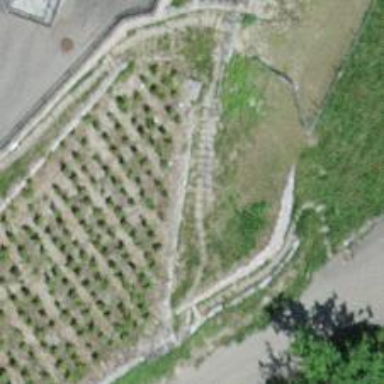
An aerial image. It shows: Gravel steps.